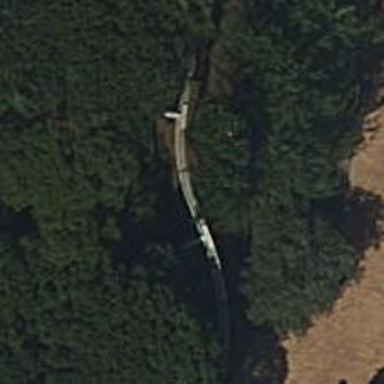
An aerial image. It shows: Bridge for monorail roller coaster track.